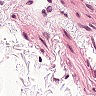
Metastatic tissue present: no